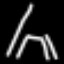
Label: The Eiffel Tower